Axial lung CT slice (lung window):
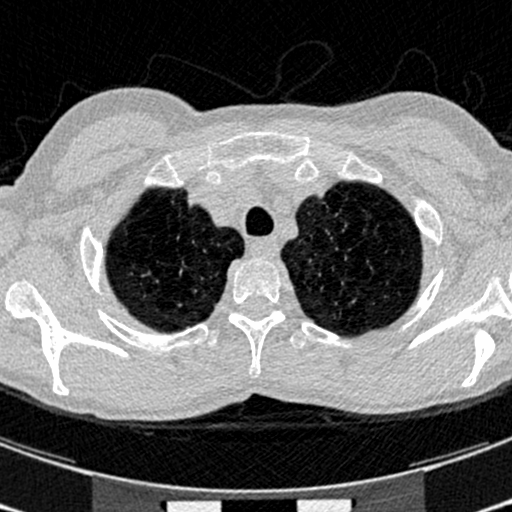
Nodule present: no